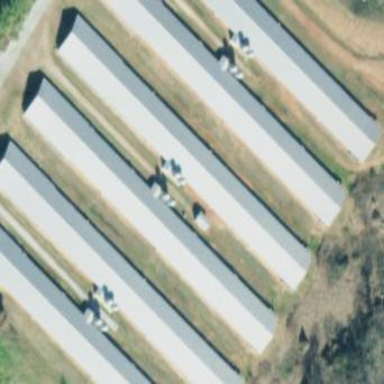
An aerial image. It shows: Poultry farmyard.